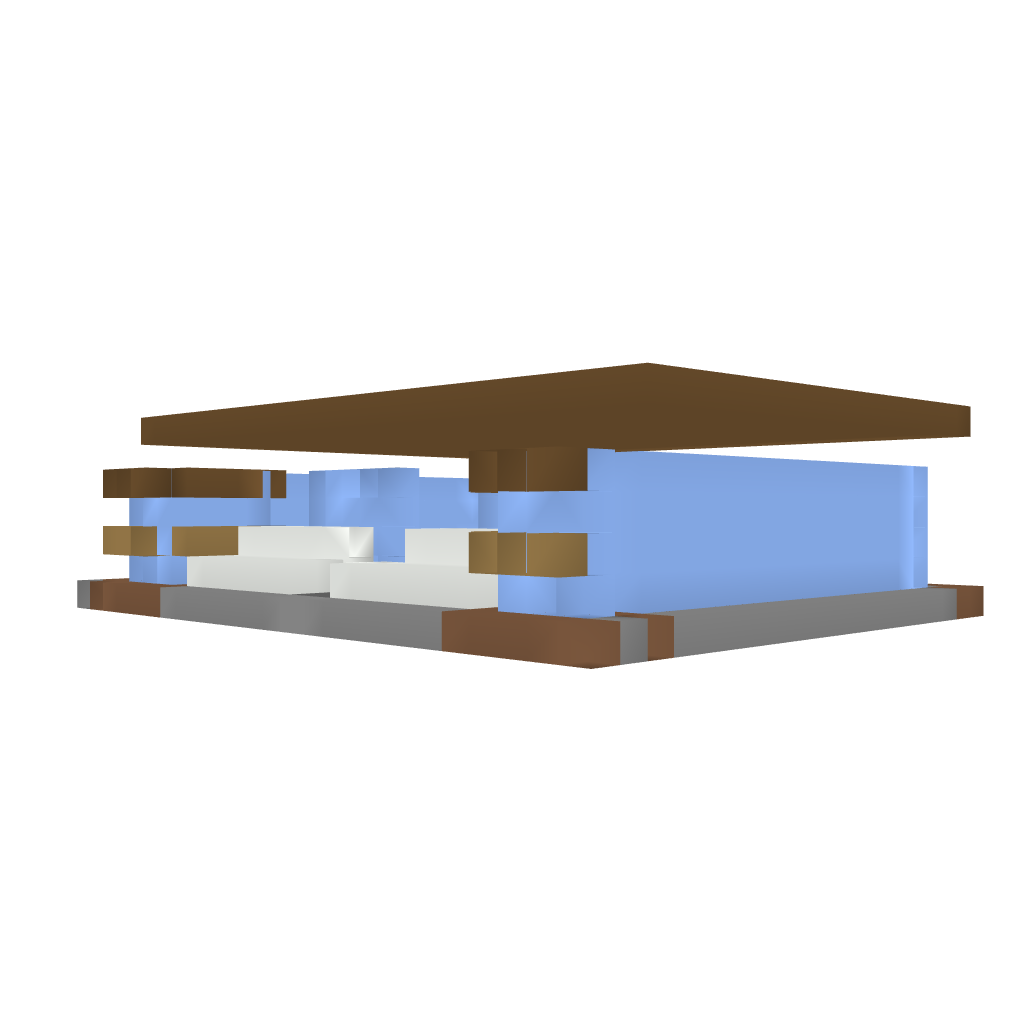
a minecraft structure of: Small Modern House